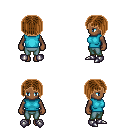
a pixel art fantasy rpg character, female body template, human, dark skin, teal sleeveless shirt, teal pants, brown pageboy hairstyle, metal boots, four views (front, back, left, right), 2x2 character sprite sheet, small pixel art, hard edges, no anti-aliasing